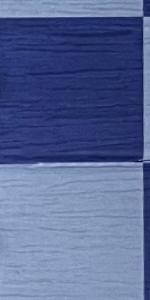
Label: Empty